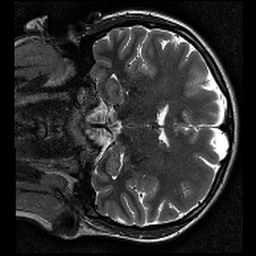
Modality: T2w
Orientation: coronal